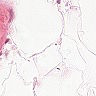
Metastatic tissue present: no